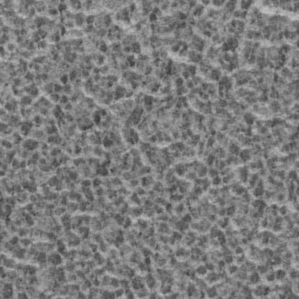
Label: frost